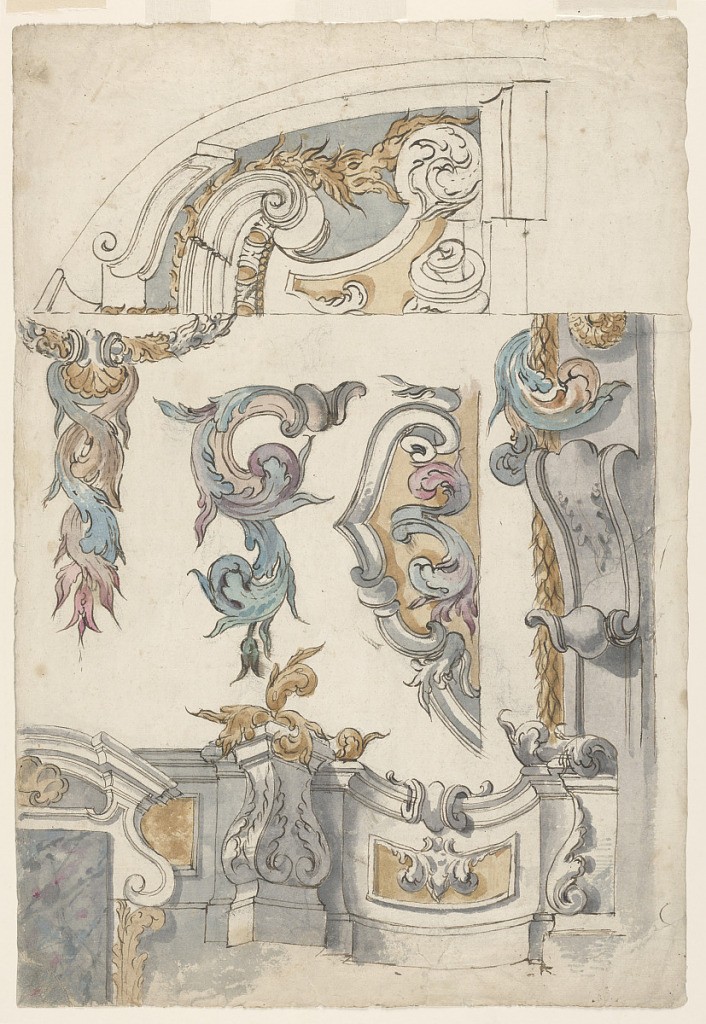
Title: Architectural Ornaments:
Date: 1675–1700
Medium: Watercolor, over pen and brown ink Support: coarse white laid paper
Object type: Drawing
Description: Black chalk sketch, bearded man's head